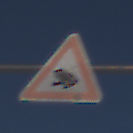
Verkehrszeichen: AmphibienwanderungRechts
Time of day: MorningAfternoon
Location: Outdoor (Nature)
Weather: PartlyCloudy
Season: Winter
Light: Natural